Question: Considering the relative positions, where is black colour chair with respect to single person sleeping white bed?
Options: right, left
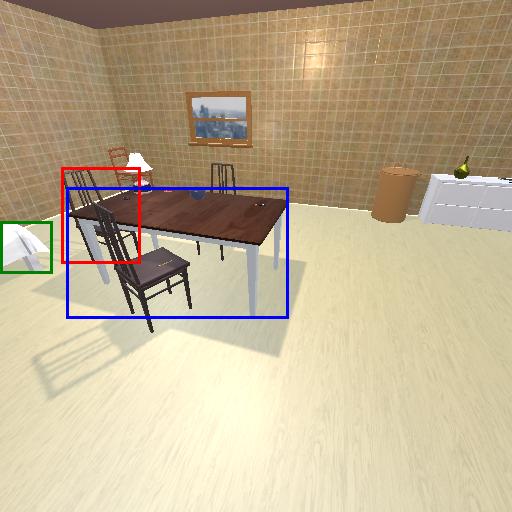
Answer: right